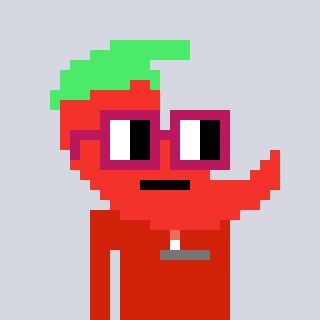
a pixel art character with square dark red glasses, a chilli-shaped head and a red-colored body on a cool background